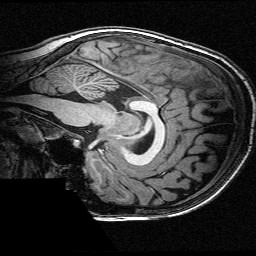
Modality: T1w
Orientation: sagittal
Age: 13
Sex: female
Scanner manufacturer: siemens
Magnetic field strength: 3 T
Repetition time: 2.3 s
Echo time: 0.00336 s